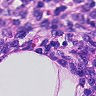
Metastatic tissue present: no